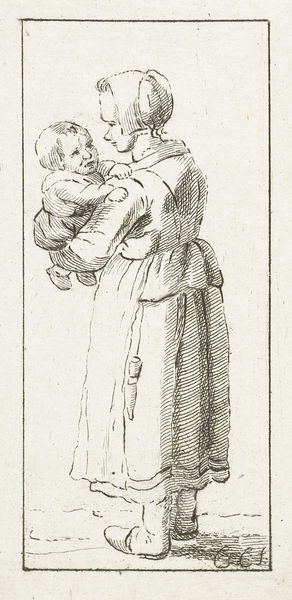
Titel: Moeder met kind
Künstler: Christina Chalon
Standort: Amsterdam
Institution: Rijksmuseum
Schlagwörter: hands, people, white, arm, black, bun, collar, dress, gray, grey, hair, nose, old, skirt, woman, maid, print, brown, profile, boy, child, feet, drawing, black and white, bodice, frame, bonnet, cap, kerchief, mother, scarf, etching, illustration, sketch, pen, danish, happy, love, madonna, arms, neck, family, ink, vertical, shoe, shoes, pencil, english, eye, lines, apron, shading, baby, dutch, genre, clothing, tan, hatching, forehead, son, standing, text, daughter, knife, clogs, infant, nurse, nursing, holding, domestic, smock, dres, nanny, sketching, initials, toddler, clog, caring, spare, housemaid